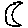
Label: moon